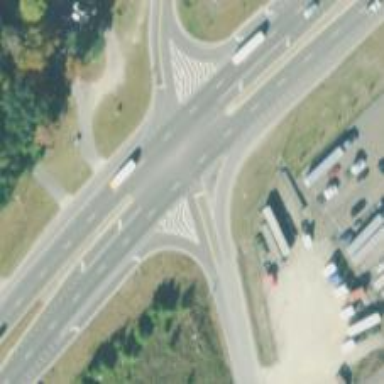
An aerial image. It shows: Primary link highway.